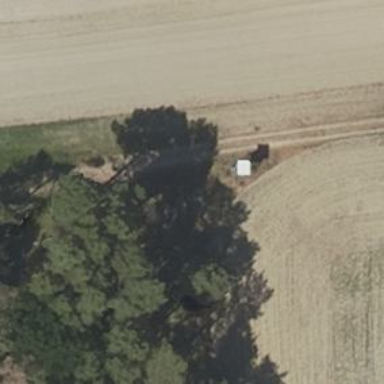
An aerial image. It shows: Hunting stand.